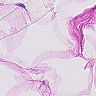
Metastatic tissue present: no